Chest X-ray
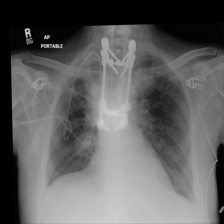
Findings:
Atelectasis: negative
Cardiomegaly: negative
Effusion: negative
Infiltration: positive
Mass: positive
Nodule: negative
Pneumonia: negative
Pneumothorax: negative
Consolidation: negative
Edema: negative
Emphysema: negative
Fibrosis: negative
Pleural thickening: negative
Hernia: negative